Question: I'd like to create a drop-down list of the U.S. states in alphabetical order. I've converted a tuple of states into an OrderedDict and I'm feeding this into my WTForms SelectField.
'''
import collections
import wtforms
STATE_ABBREV = ('AL', 'AK', 'AZ', 'AR', 'CA', 'CO', 'CT', 'DE', 'FL', 'GA',
'HI', 'ID', 'IL', 'IN', 'IO', 'KS', 'KY', 'LA', 'ME', 'MD',
'MA', 'MI', 'MN', 'MS', 'MO', 'MT', 'NE', 'NV', 'NH', 'NJ',
'NM', 'NY', 'NC', 'ND', 'OH', 'OK', 'OR', 'PA', 'RI', 'SC',
'SD', 'TN', 'TX', 'UT', 'VT', 'VA', 'WA', 'WV', 'WI', 'WY')
def list_to_ordered_pairs(input_list):
ordered_pairs = collections.OrderedDict()
for item in input_list:
ordered_pairs[item] = item
return ordered_pairs
state_pairs = list_to_ordered_pairs(STATE_ABBREV)
class MyForm(wtforms.Form):
state = wtforms.SelectField(label='State', choices=state_pairs)
'''
My problem is that the resulting dropdown menu shows only the second letter of each state...

How do I fix this up to show the proper two-letter designation? And is there a better approach to pulling in various geographic regions?
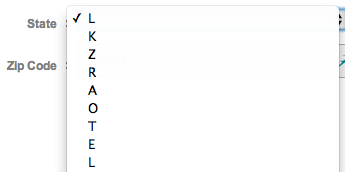
Answer: ## There are a few issues here:
'''
STATE_ABBREV = ('AL', 'AK', 'AZ', 'AR', 'CA', 'CO', 'CT', 'DE', 'FL', 'GA',
'HI', 'ID', 'IL', 'IN', 'IO', 'KS', 'KY', 'LA', 'ME', 'MD',
'MA', 'MI', 'MN', 'MS', 'MO', 'MT', 'NE', 'NV', 'NH', 'NJ',
'NM', 'NY', 'NC', 'ND', 'OH', 'OK', 'OR', 'PA', 'RI', 'SC',
'SD', 'TN', 'TX', 'UT', 'VT', 'VA', 'WA', 'WV', 'WI', 'WY')
'''
If you wanted a list, it would look something like:
'''
STATE_ABBREV = ['AL', 'AK', 'AZ', 'AR', 'CA', 'CO', 'CT', 'DE', 'FL', 'GA',
'HI', 'ID', 'IL', 'IN', 'IO', 'KS', 'KY', 'LA', 'ME', 'MD',
'MA', 'MI', 'MN', 'MS', 'MO', 'MT', 'NE', 'NV', 'NH', 'NJ',
'NM', 'NY', 'NC', 'ND', 'OH', 'OK', 'OR', 'PA', 'RI', 'SC',
'SD', 'TN', 'TX', 'UT', 'VT', 'VA', 'WA', 'WV', 'WI', 'WY']
'''
'state_pairs'
'''
>>> state_pair = 'AK'
>>> abbr, state = state_pair
>>> print abbr
A
>>> print state
K
>>>
'''
I believe 'state_pair' you want would look something like this:
'''
>>> state_pair = ('AK', 'Alaska')
>>> abbr, state = state_pair
>>> print abbr
AK
>>> print state
Alaska
>>>
'''
The solution to the problem you are seeing is to get rid of the method 'list_to_ordere_pair' and just create a list of of 'state_pairs'
'''
STATE_CHOICES = [('AL', 'Alabama'),('AK','Alaska')...]
class MyForm(wtforms.Form):
state = wtforms.SelectField(label='State', choices=STATE_CHOICES)
'''